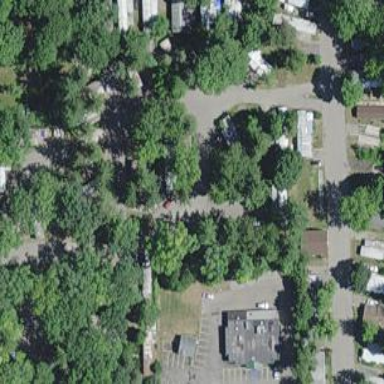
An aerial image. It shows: Residential area designated as trailer park.